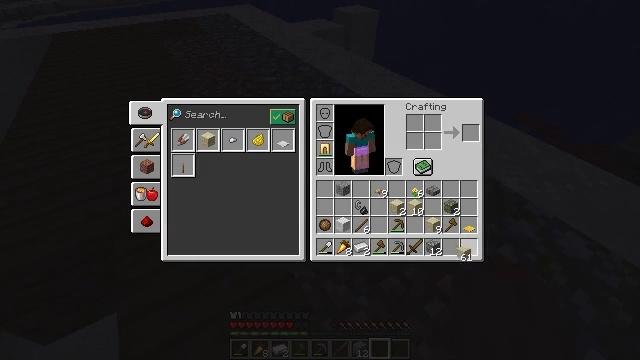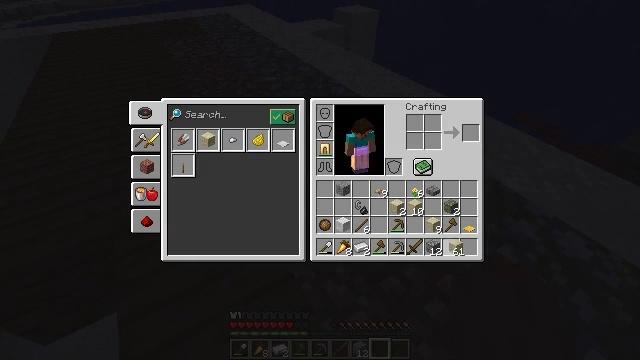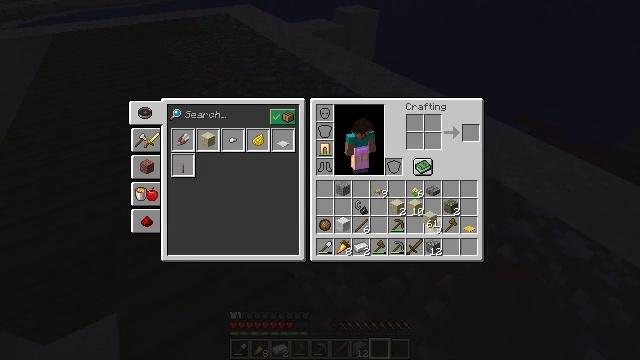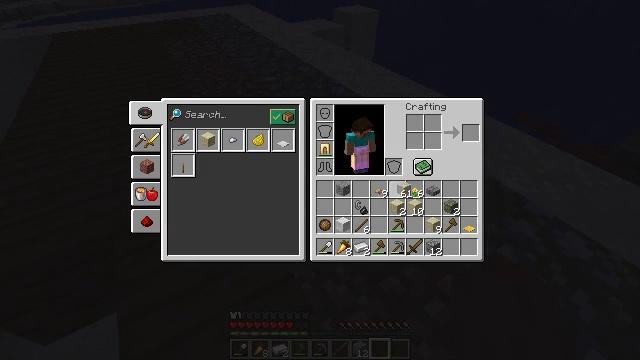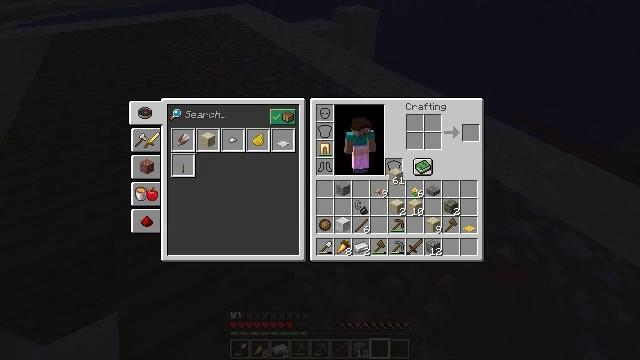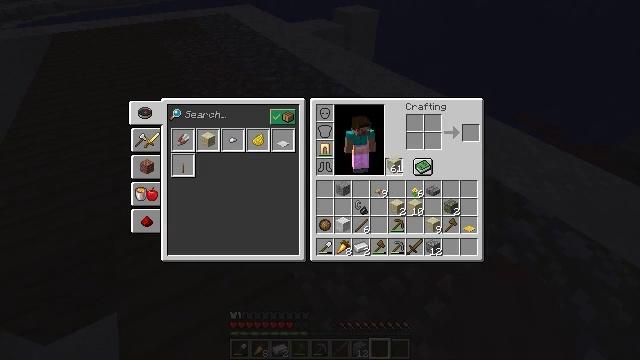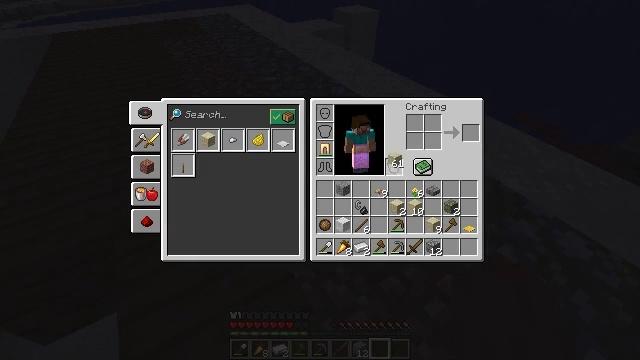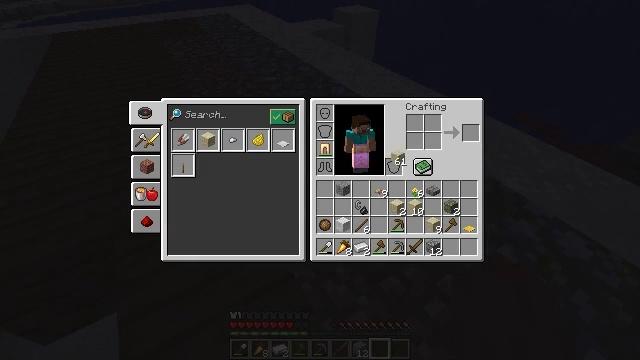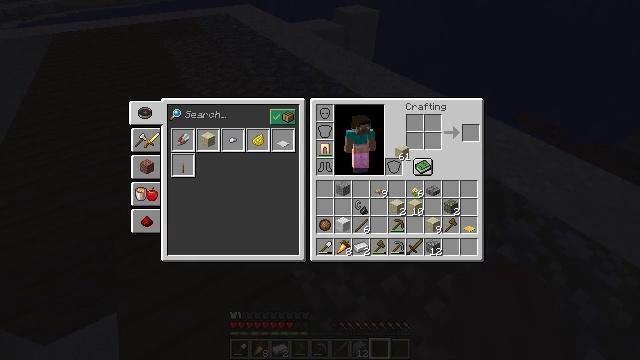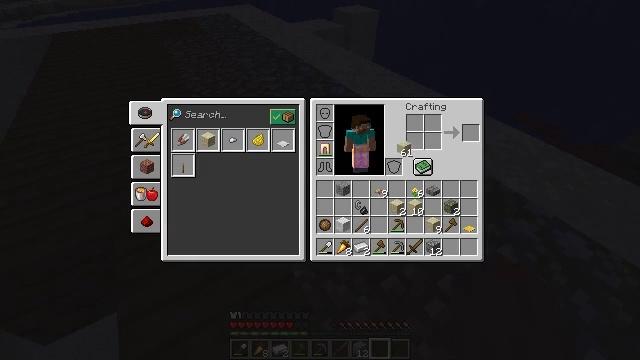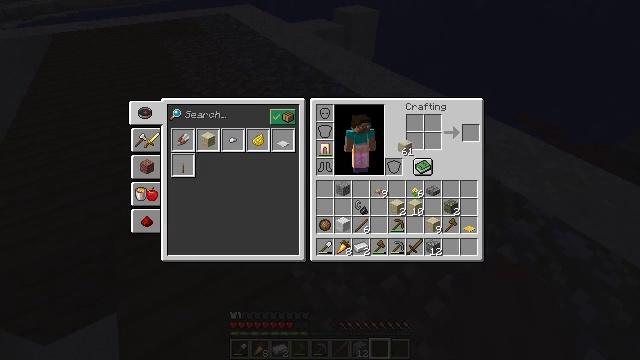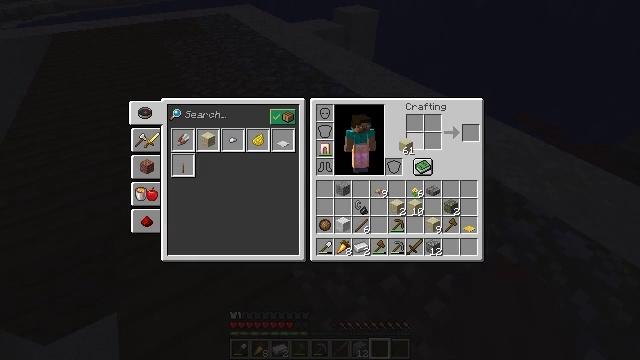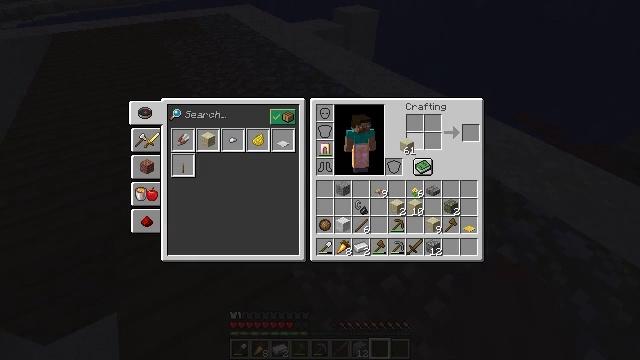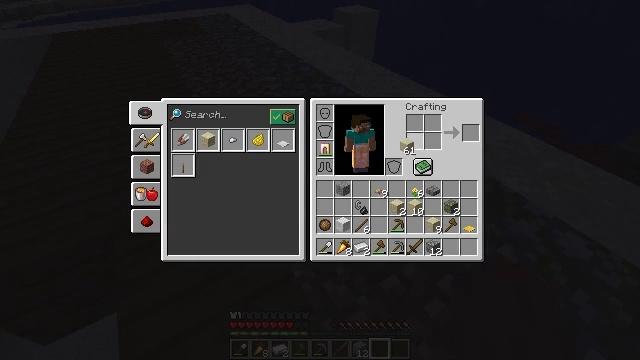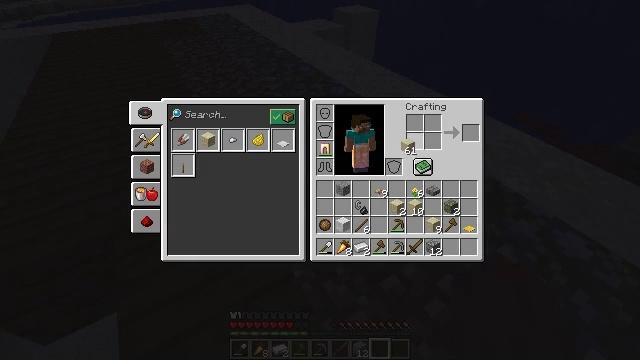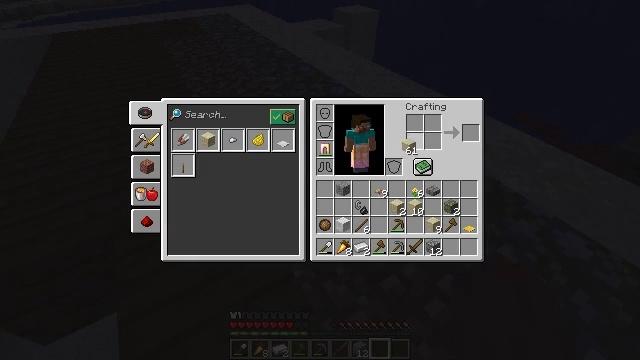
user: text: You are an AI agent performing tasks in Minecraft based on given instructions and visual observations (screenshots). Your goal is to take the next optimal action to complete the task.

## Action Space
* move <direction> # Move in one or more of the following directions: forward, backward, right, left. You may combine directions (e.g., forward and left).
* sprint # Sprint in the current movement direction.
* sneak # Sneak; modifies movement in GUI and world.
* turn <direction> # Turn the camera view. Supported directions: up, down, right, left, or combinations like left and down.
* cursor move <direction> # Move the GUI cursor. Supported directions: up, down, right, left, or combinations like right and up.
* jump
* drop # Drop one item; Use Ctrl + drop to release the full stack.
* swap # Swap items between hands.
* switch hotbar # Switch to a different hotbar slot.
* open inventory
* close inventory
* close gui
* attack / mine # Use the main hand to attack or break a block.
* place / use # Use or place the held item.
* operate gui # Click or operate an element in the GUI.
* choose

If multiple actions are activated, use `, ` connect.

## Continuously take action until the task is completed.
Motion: motion action
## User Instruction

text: Arrange sand in the crafting grid to create sandstone.
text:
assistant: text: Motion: cursor move left
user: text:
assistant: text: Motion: cursor move left and up
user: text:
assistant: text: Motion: cursor move left and up
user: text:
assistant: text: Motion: cursor move left and up
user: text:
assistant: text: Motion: cursor move up
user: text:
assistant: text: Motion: no_op
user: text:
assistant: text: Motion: no_op
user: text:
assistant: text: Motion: no_op
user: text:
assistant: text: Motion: no_op
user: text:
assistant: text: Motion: no_op
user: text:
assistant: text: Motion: no_op
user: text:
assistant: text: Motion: no_op
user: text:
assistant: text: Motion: no_op
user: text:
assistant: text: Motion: choose
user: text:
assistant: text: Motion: choose
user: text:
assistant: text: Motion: choose
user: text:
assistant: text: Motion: cursor move right, choose
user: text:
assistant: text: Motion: choose
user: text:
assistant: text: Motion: choose
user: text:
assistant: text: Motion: choose
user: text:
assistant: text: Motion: choose
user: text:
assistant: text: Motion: choose
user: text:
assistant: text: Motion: choose
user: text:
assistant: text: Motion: choose
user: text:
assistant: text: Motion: choose
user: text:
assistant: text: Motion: choose
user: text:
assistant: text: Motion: choose
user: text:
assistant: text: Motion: choose
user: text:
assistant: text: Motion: choose
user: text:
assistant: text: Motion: choose